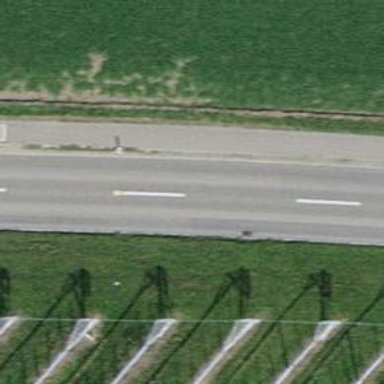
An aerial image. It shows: Secondary road.